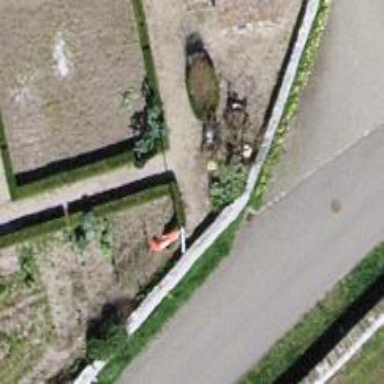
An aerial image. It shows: Gate.